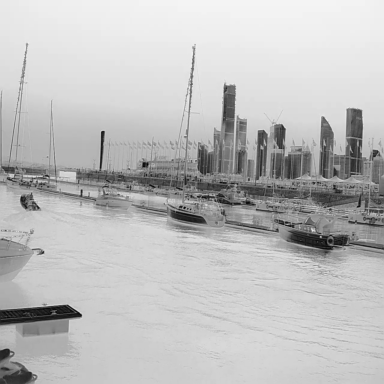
There are six sailboats in the infrared image.